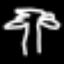
Label: palm tree